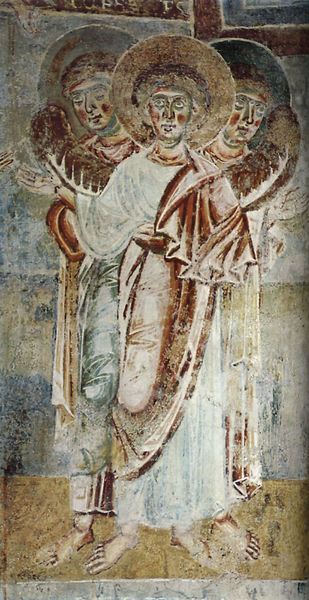
Titel: Wandmalerei in San Pietro al Monte, Civate
Standort: Civate, S. Pietro (EU - I)
Schlagwörter: blau, flügel, hand, mann, nackt, umhang, weiß, gelb, grün, menschen, braun, bunt, hut, kleid, männer, schwarz, rot, tuch, blass, falten, gesicht, stein, bild, hände, kirche, gewand, tücher, drei, engel, füße, wangen, wangenrot, wandmalerei, faltenwurf, barfuss, bla, schein, heiligenschein, nimbus, christus, jesus, mittelalter, heilige, fresko, heilig, menschne, staffelung, heiligenscheine, verblasst, grwänder, verblichen, händ, mönche, mittelalter ,heiligenschein